Question: I have a form that defines how a future string will be constructed:

The user types in the top 4 boxes the corresponding numbers to which order they wish their string to be formatted. In the box below I want a string to be dynamically created to show an example of what they want.
Eg. If they type '1-2-4' (Relating to an index in a List) I want to show '110ME1C001A' (1 = '110', 2 = 'ME1', 4 = 'C'. The '001A' is relating to the "Sequence" and "Parallel" demonstrated at the top of the form).
If they select the separator checkbox, the string would become '110-ME1-C-001-A'
If they select the Reverse Sequence; '110-ME1-C-A-001'.
And then decide they want '2-4-3' without the separator and a normal sequence: 'ME1CME2001A'. (You get the idea).
I have a basic idea of how string parameters work, so I'm not too sure how to start. Can anyone give me some pointers on how to do this or what to search for to help me with this?
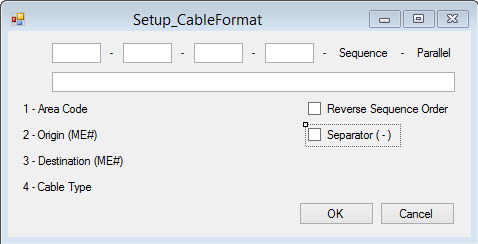
Answer: I think the simplest solution is to populate an array to use as a parameter list, and create the string as follows. May not be perfect, but you should be able to adjust it to what you need:
'''
// Create an array of the parameters, including the separator
var parameters = new string[5];
parameters[0] = string.Empty;
parameters[1] = "area";
parameters[2] = "origin";
parameters[3] = "destination";
parameters[4] = "type";
// Will give: areaorigindestinationtype
var result1 = String.Format("{1}{0}{2}{0}{3}{0}{4}", parameters);
// Now change the separator:
parameters[0] = "-";
// Will give: area-origin-destination-type
var result2 = String.Format("{1}{0}{2}{0}{3}{0}{4}", parameters);
// Finally, reverse the last four parts:
Array.Reverse(parameters, 1, 4);
// Will give: type-destination-origin-area
var result3 = String.Format("{1}{0}{2}{0}{3}{0}{4}", parameters);
'''
If you have other stuff you want in your string too, you can just put it in there, like 'sequence' and 'parallel', if these should always come last:
'''
// Note the two added {0}'s to add more separators:
String.Format("{1}{0}{2}{0}{3}{0}{4}{0}sequence{0}parallel", parameters);
'''